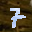
Label: 7